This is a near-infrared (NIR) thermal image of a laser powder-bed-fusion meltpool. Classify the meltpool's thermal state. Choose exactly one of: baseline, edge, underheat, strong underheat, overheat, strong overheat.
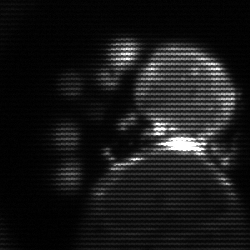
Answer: edge